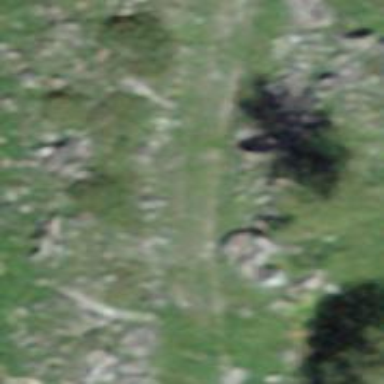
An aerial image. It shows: Track road with ground surface that includes ford.